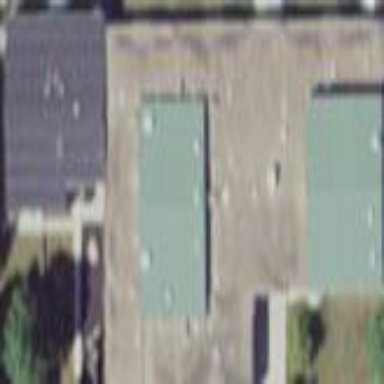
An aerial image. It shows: School building.